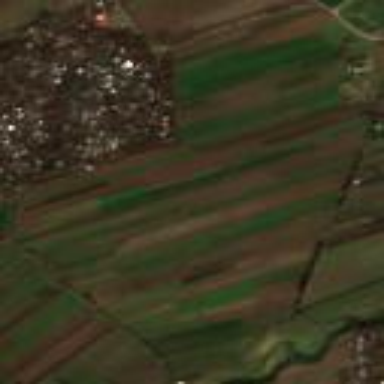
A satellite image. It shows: View of farmland.